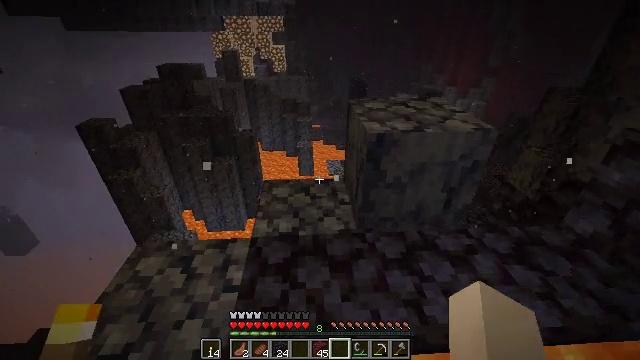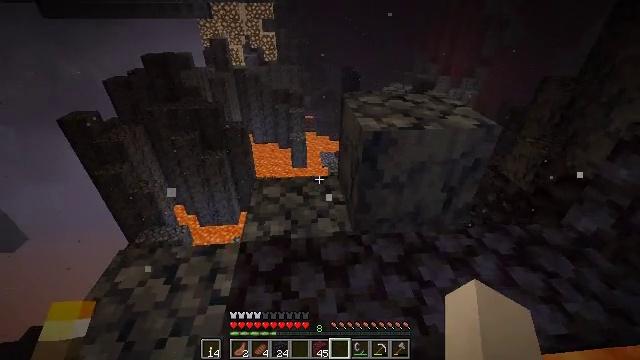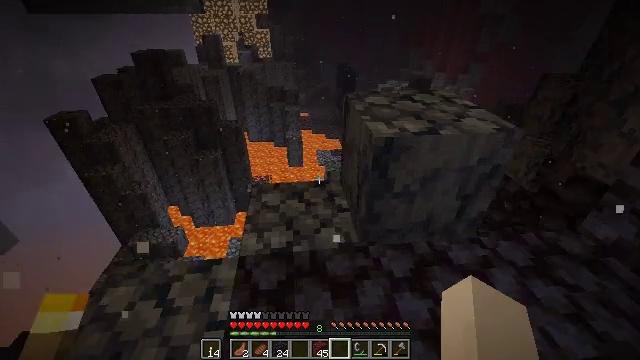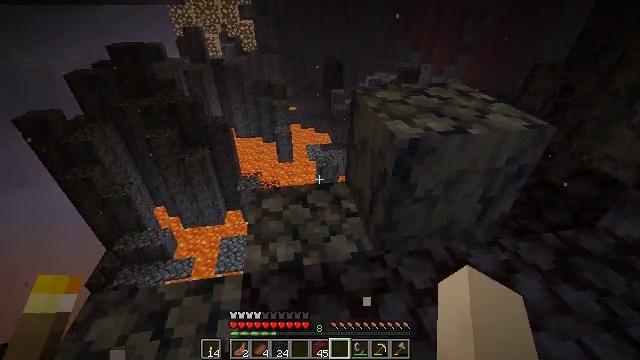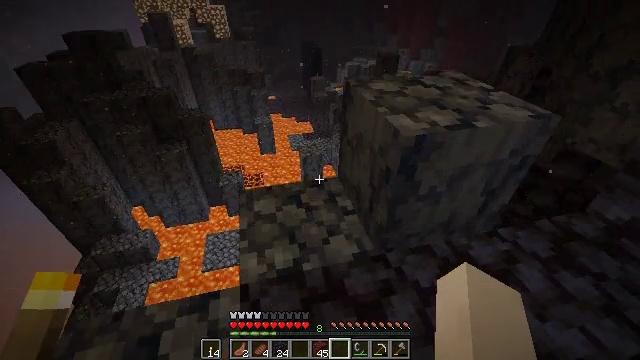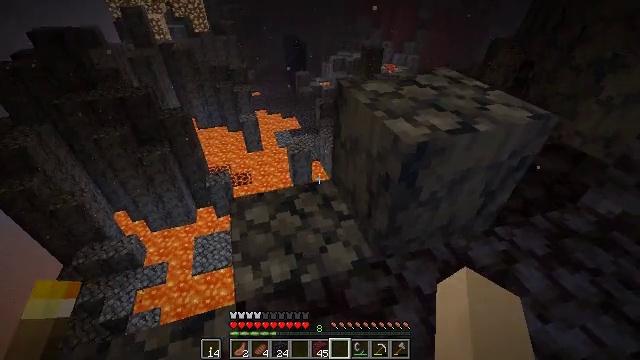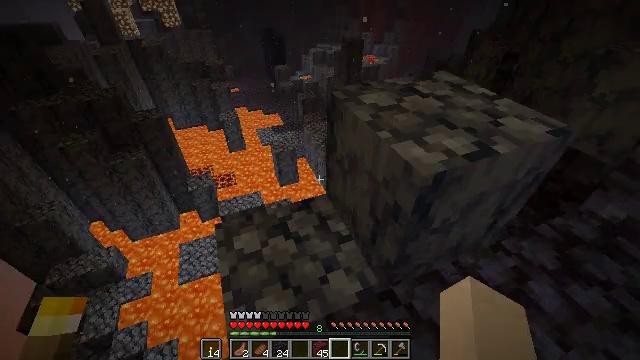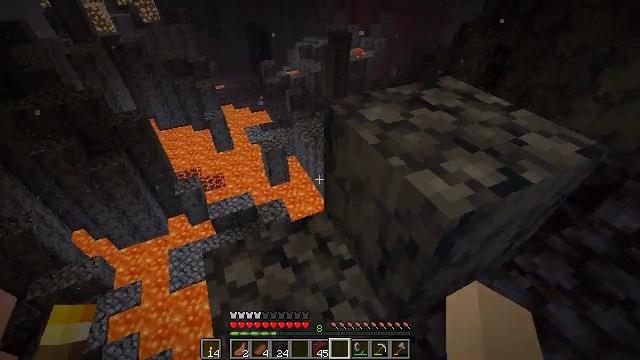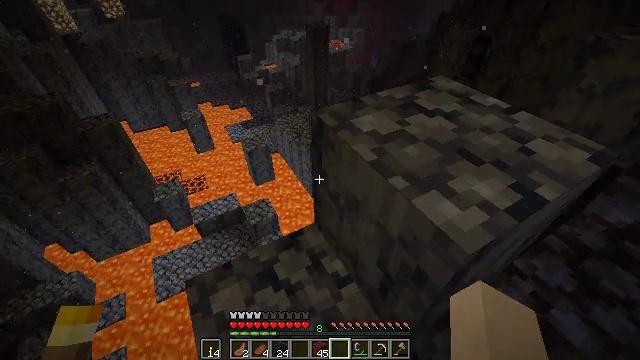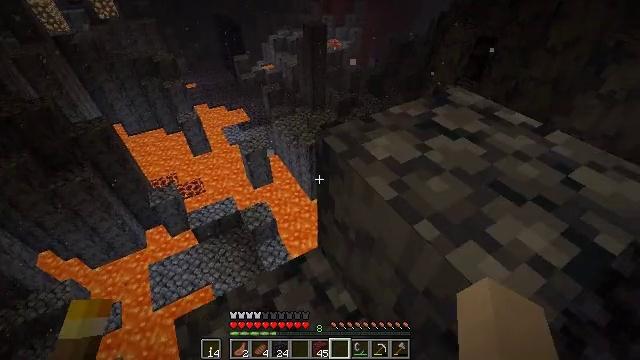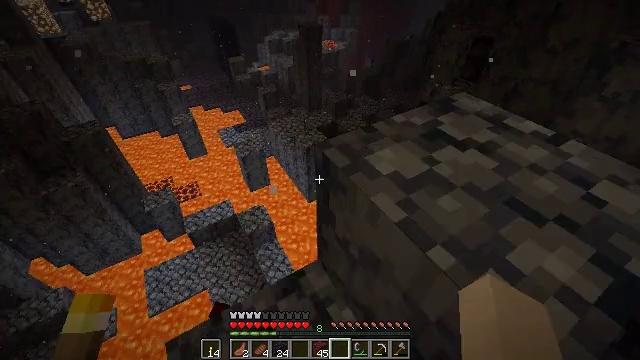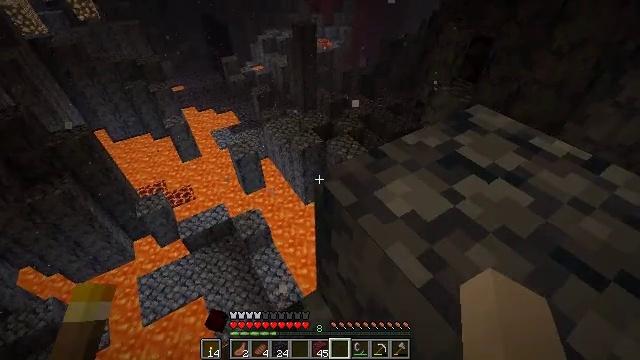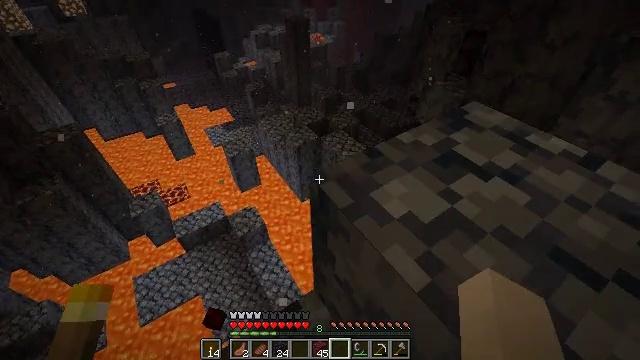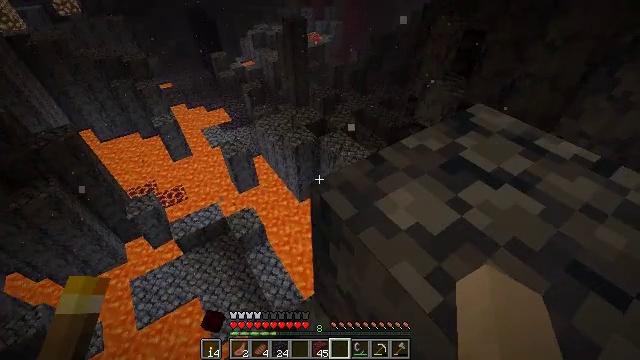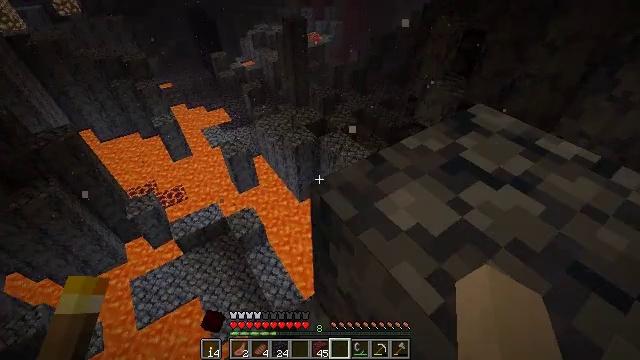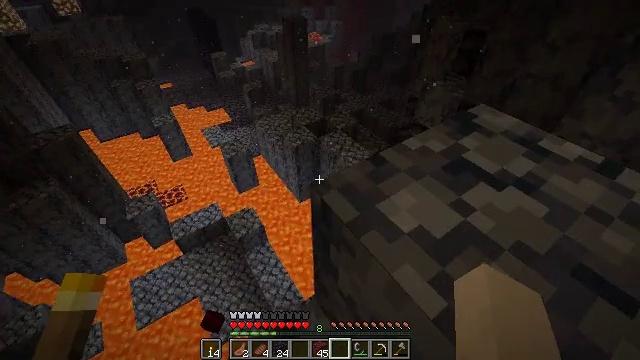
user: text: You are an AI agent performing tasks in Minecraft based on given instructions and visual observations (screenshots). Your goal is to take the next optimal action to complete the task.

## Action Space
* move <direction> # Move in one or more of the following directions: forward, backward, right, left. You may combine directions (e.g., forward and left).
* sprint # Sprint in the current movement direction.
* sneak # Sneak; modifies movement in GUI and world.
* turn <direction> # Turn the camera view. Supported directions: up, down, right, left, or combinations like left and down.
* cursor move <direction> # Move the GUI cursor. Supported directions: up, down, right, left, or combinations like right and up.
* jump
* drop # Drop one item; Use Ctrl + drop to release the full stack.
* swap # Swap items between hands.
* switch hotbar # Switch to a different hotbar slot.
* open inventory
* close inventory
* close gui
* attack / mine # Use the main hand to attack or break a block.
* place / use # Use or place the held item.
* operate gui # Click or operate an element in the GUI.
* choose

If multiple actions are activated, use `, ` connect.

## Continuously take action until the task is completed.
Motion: motion action
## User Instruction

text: Hunt the magma cube.
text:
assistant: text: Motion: move forward and move left, turn right and down
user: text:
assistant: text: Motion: move forward and move left, turn right
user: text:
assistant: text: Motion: move forward and move left, turn right and down
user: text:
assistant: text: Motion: move forward, turn right and down
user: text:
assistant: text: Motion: move forward, turn right and down
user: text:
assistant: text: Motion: move forward, turn right and down
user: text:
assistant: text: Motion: move forward, turn right and down
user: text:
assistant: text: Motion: move forward, turn right and down
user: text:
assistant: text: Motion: move forward
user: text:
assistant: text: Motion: move forward
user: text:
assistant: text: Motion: turn right
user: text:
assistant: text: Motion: turn right
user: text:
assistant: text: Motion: no_op
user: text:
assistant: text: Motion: no_op
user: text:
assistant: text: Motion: no_op
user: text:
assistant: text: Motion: turn right
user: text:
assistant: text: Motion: turn right and up
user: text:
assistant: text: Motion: turn right
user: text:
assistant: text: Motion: move forward, turn right, jump
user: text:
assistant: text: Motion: move forward, jump
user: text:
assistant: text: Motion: move forward and move right, jump
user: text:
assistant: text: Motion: move forward and move right, jump
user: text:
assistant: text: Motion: move forward and move right, jump
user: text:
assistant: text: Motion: move forward and move right, turn down
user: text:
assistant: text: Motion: move forward, turn down
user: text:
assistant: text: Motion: move forward
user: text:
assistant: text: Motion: move forward
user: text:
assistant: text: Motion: move forward
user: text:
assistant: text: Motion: move forward
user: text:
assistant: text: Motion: move forward